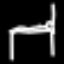
Label: bed